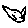
Label: cat